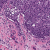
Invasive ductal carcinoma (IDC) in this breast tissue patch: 0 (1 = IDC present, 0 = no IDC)